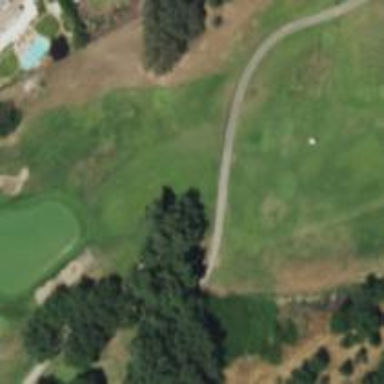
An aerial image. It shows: Golf hole.